Field crop: tomato
Growth stage: 1
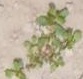
Species: portulaca